Question: When passing an empty string to Autocomplete, it throws a console warning saying that the value is invalid.
How do I get this warning to go away? It doesn't cause any issues, but it extremely annoying to have this thrown in the console for every rerender. The only way I seem to get it to not happen is setting the initial value for the field as null, which in my understanding is not what I should be putting as a default value of an input.
## Current Behavior
When passing the default value of empty string to the Autocomplete component, it throws a console warning that the value empty string is invalid.

## Expected Behavior
If the value given to the Autocomplete is an empty string, there should be no warning or errors thrown.
## Steps to Reproduce
Here is a link to showcase the error: <URL>
1) Pass an empty string to the value property of Autocomplete component.
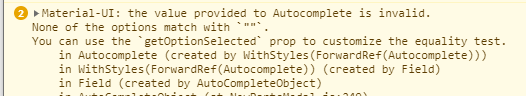
Answer: I solved it handling the case in which the input string is empty (you are not doing that). 3 things are needed in your Sandbox:
1. line 17, inside the getOptionSelected, you must return true when the value is the empty string; in this way React selects one option and the warning disappears.
2. line 14, modify the getOptionLabel, handling the case of the empty string. I would do the following:
'''
getOptionLabel={option => option.title ? option.title : ''}
'''
So in case the option has a title, it returns a title, otherwise it returns an empty string that is visualized.
1. Finally, modify the onChange to handle the empty string, in this way
'''
onChange={(e, selectedObject) => {
if (selectedObject !== null)
setValue(selectedObject)
}}
'''
Overall:
'''
import React from "react";
import TextField from "@material-ui/core/TextField";
import Autocomplete from "@material-ui/lab/Autocomplete";
export default function FreeSoloCreateOption() {
const [value, setValue] = React.useState("");
return (
<Autocomplete
value={value}
id="empty-string-demo"
options={top100Films}
getOptionLabel={option => option.title ? option.title : ''}
getOptionSelected={(option, value) => {
//nothing that is put in here will cause the warning to go away
if (value === "") {
return true;
} else if (value === option) {
return true;
}
}}
onChange={(e, selectedObject) => {
if (selectedObject !== null)
setValue(selectedObject)
}}
renderOption={option => option.title}
style={{ width: 300 }}
renderInput={params => (
<TextField
{...params}
label="Default Value of Empty String"
variant="outlined"
/>
)}
/>
);
}
'''